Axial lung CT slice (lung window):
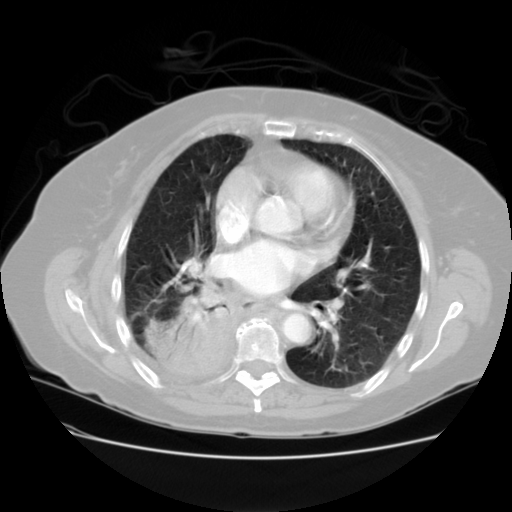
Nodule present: no